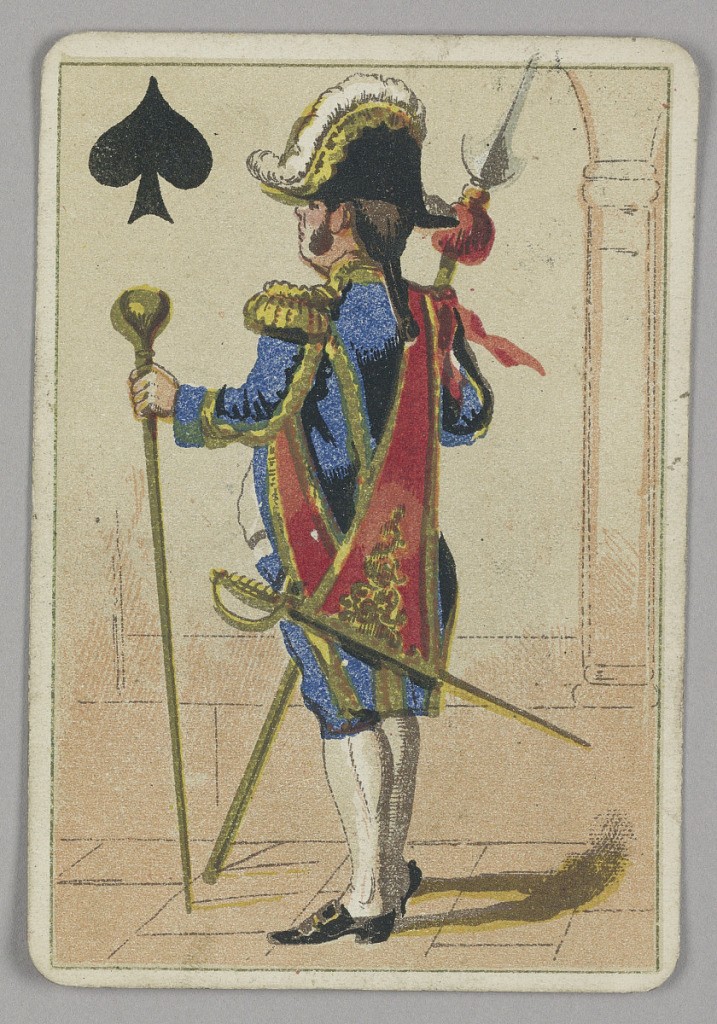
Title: Jack of Spades
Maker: E. Le Tellier, French, active late 19th century
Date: late 19th century
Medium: Lithograph on paper
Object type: Playing card
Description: Jack of Spades court playing card from a pack of transformation playing cards. A male figure in court dress holding staffs and weapons. A black spade at upper left corner.